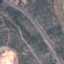
Land use / land cover class: Highway